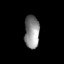
Tissue: skin
Cell type: Epithelial cells
Senescence score: 0.2593
Nuclear area (px): 480
Mean DAPI intensity: 139.129